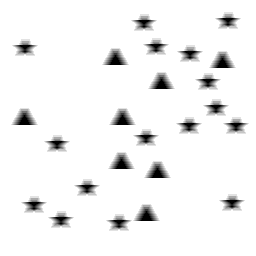
Squares: 0
Triangles: 8
Stars: 16
Total shapes: 24